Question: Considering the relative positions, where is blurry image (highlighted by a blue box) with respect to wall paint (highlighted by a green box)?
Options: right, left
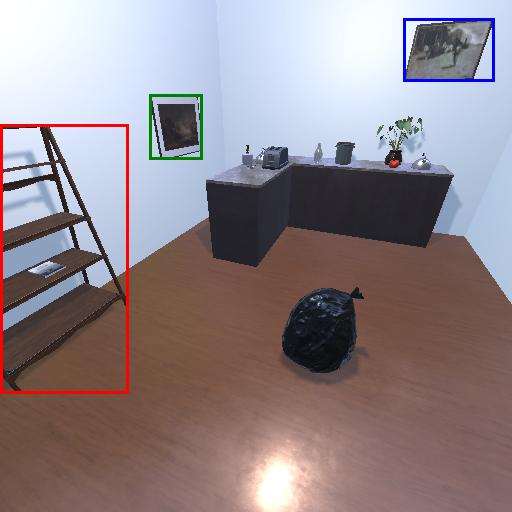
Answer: right